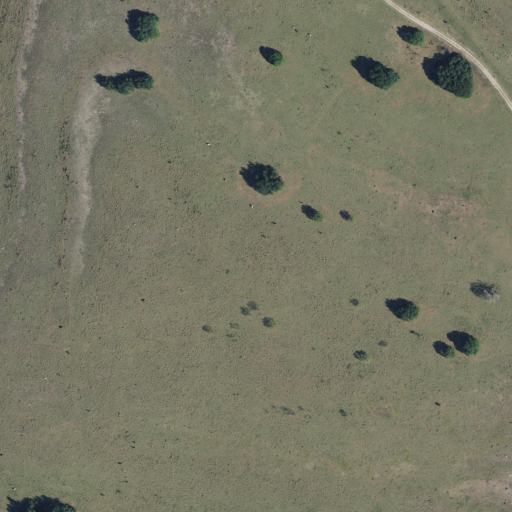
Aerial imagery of mountain in Texas named Cowhouse Mountain containing only shrub